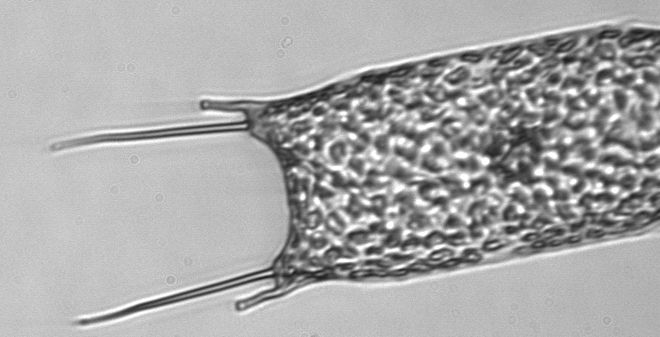
Label: Odontella